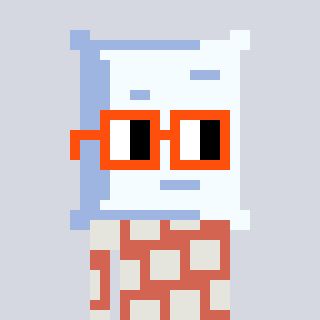
a pixel art character with square orange glasses, a pillow-shaped head and a peachy-colored body on a cool background